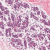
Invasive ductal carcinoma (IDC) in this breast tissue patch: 0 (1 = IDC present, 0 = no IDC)